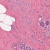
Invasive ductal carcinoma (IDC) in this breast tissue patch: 0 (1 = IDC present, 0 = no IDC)